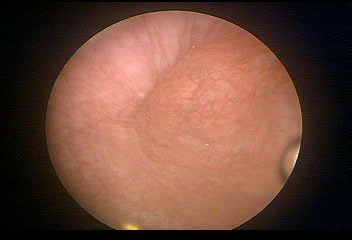
Modality: WLC
Class: Normal mucosa
Bladder cancer association: No